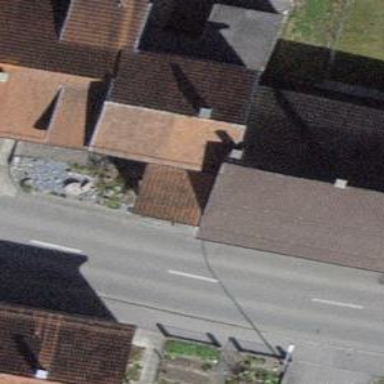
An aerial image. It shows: Building with tile roof.